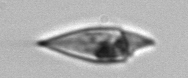
Label: Amphidinium